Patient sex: F
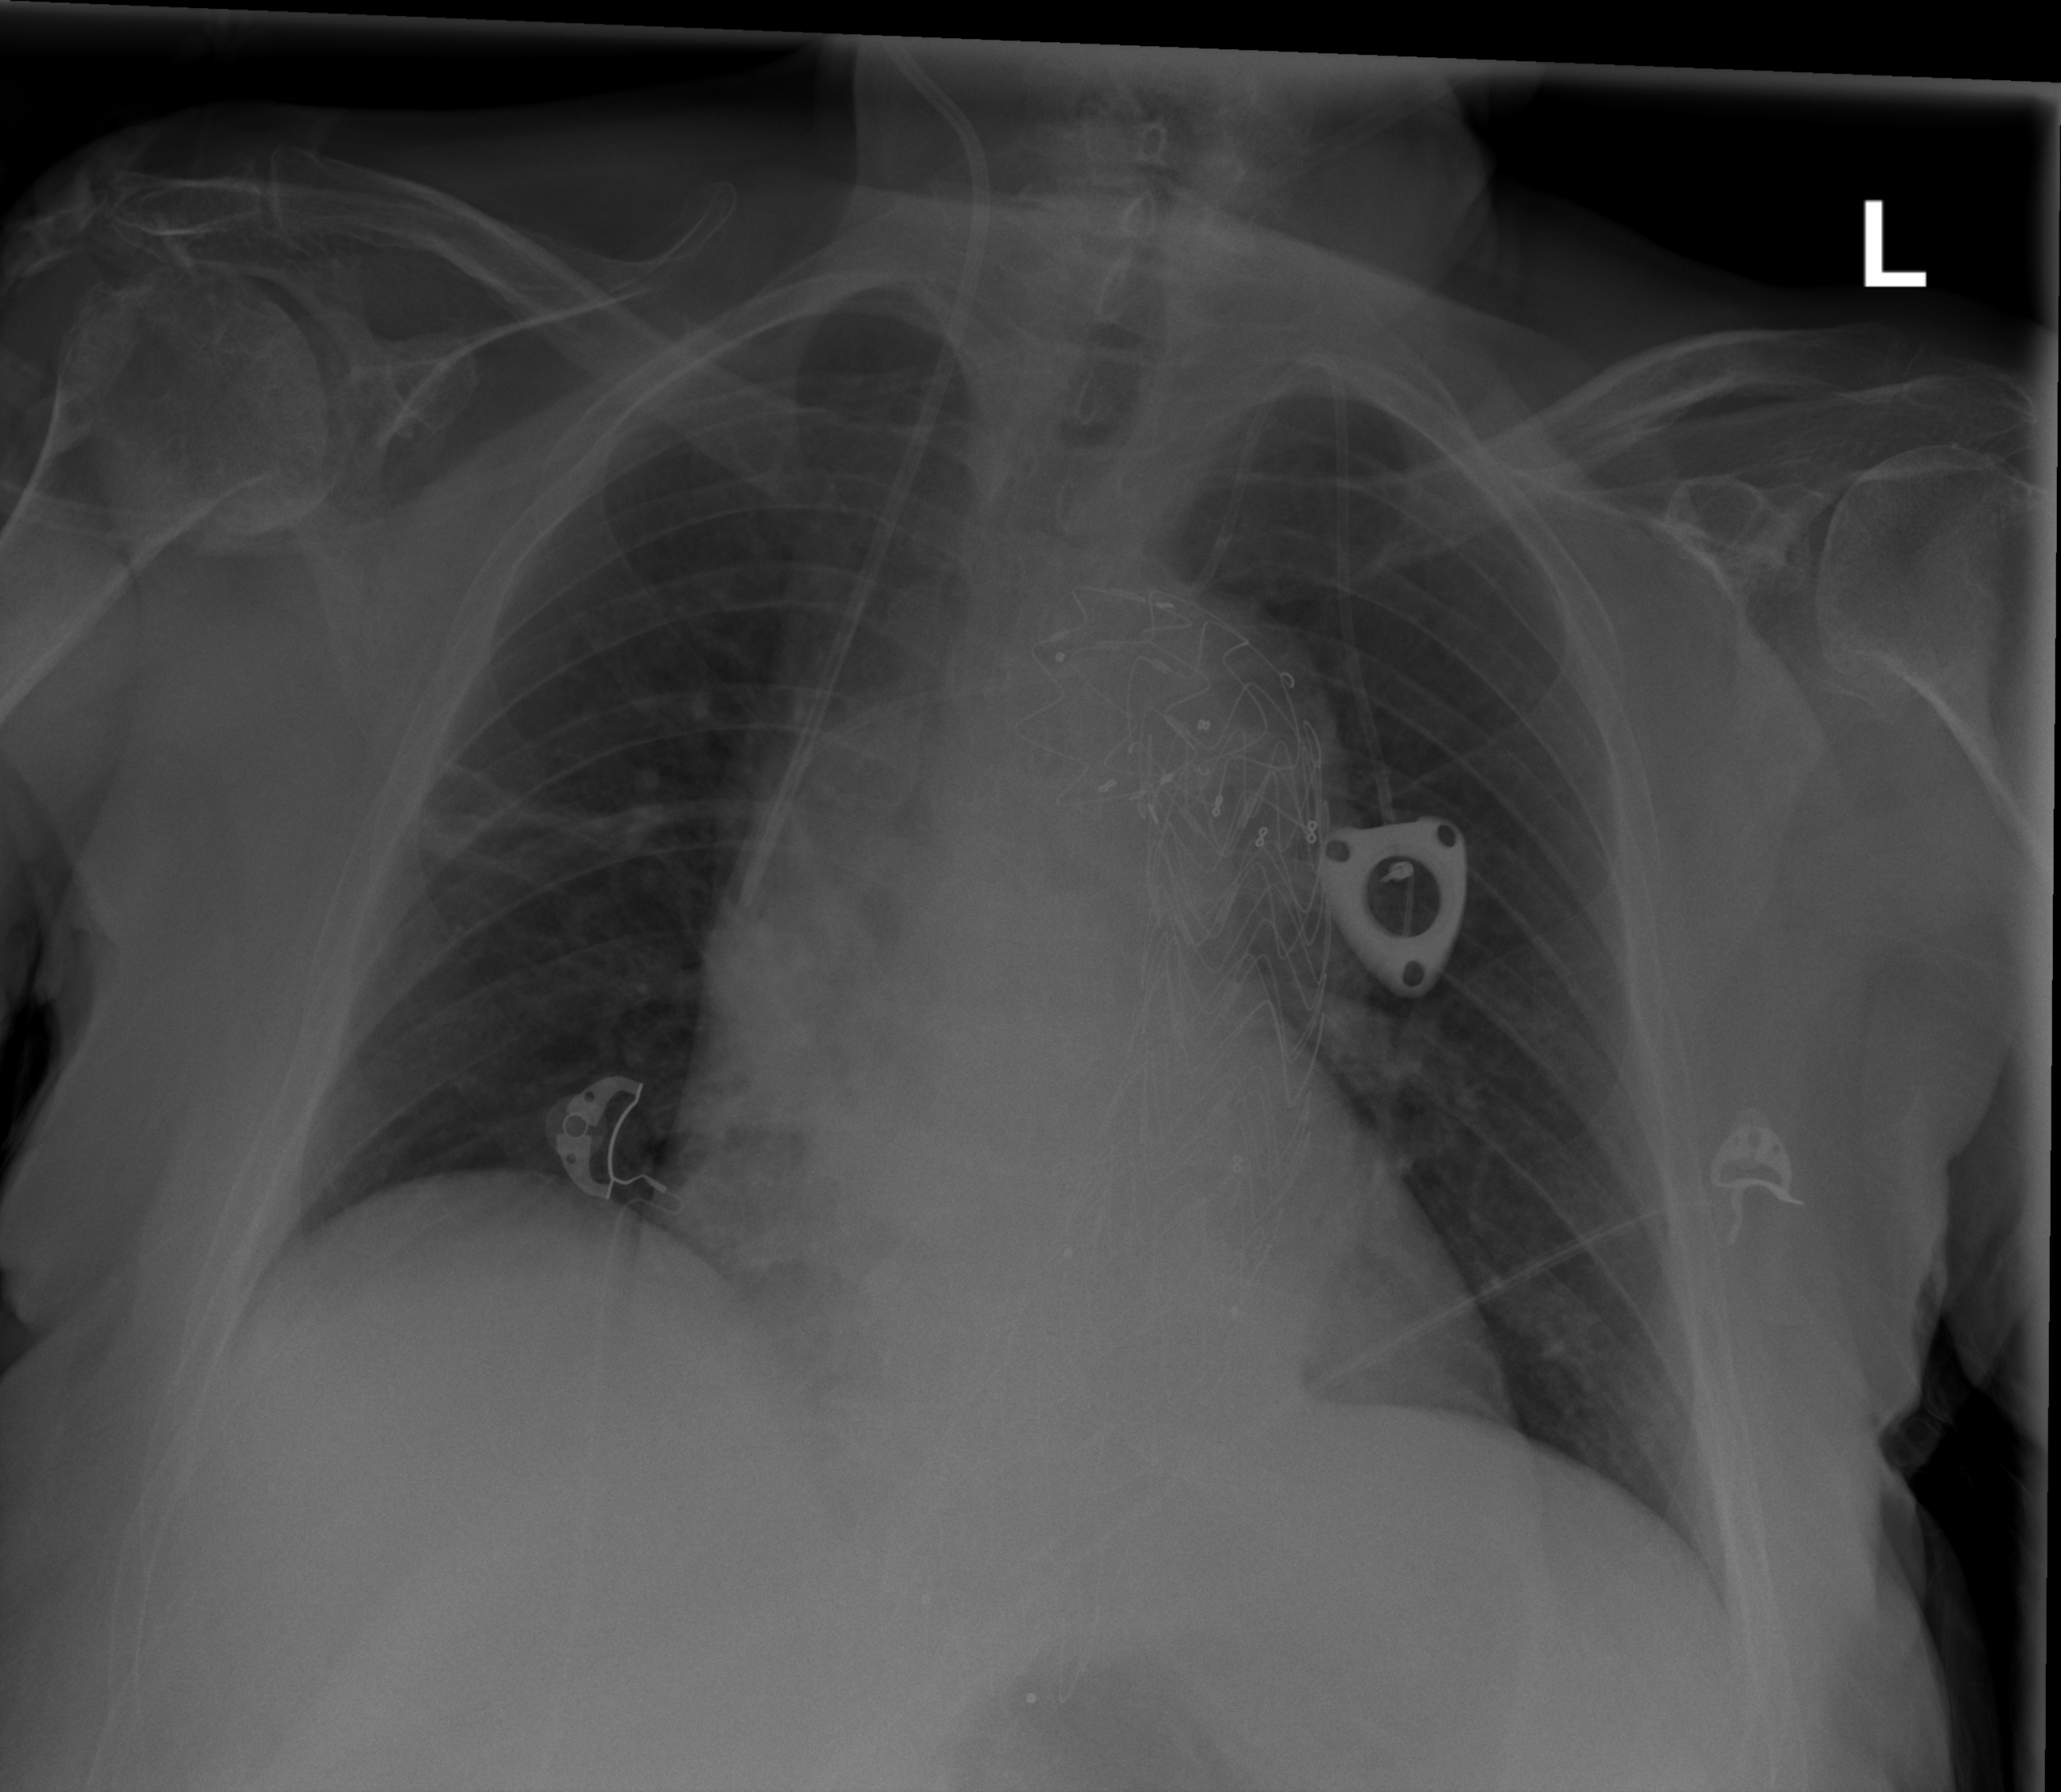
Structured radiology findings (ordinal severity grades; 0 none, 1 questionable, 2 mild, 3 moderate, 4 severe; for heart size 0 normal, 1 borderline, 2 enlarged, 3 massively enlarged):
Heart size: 2
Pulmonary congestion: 0
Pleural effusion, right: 0
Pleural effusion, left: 0
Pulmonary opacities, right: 0
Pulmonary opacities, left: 0
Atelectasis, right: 2
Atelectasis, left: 0